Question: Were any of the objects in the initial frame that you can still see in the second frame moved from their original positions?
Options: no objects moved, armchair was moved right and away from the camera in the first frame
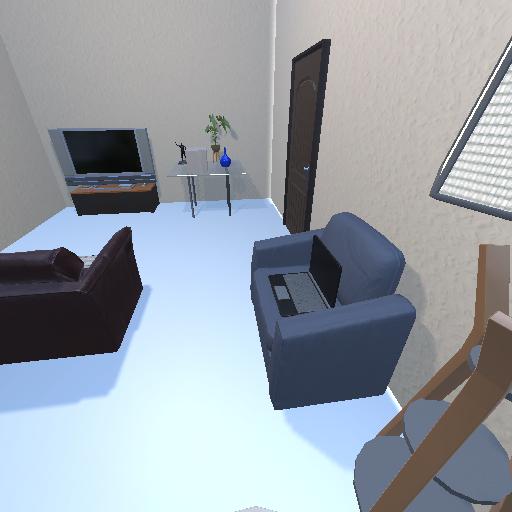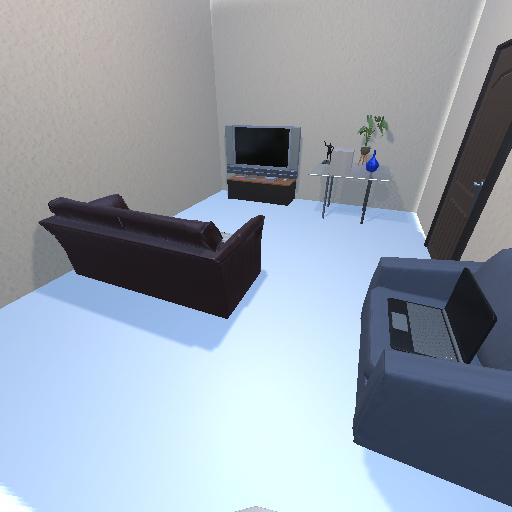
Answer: no objects moved